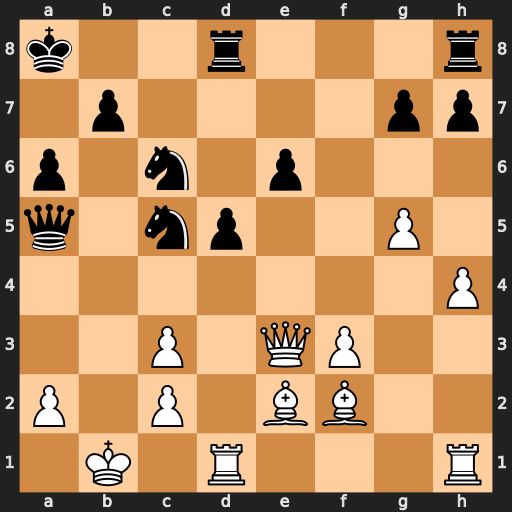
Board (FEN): k2r3r/1p4pp/p1n1p3/q1np2P1/7P/2P1QP2/P1P1BB2/1K1R3R
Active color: w
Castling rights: -
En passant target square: -
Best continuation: Qxc5 Qxc5 Bxc5